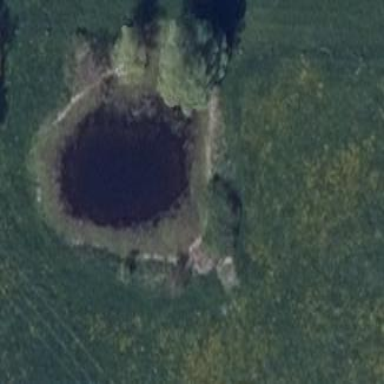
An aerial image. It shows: Pond with natural water.